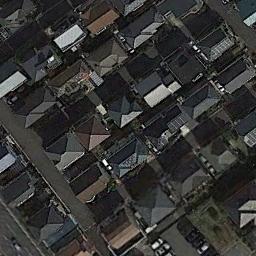
Label: residential